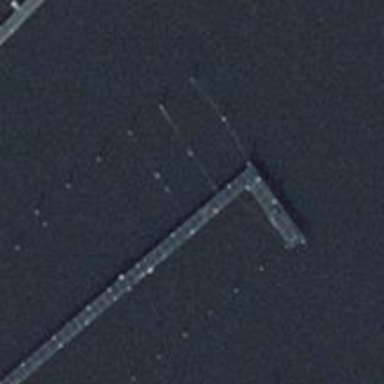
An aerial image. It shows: Man-made pier.